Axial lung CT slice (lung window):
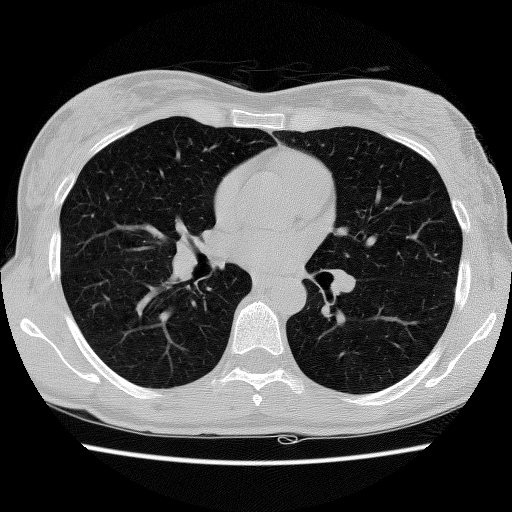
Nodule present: no